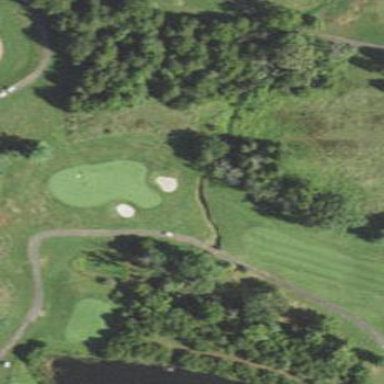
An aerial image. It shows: Rough grassy area used for golf.